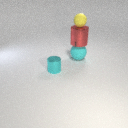
small yellow rubber sphere above large cyan rubber sphere